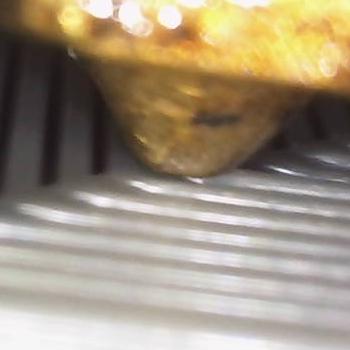
Flow rate: 112%